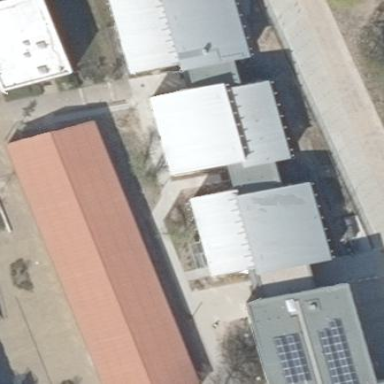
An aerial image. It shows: School.